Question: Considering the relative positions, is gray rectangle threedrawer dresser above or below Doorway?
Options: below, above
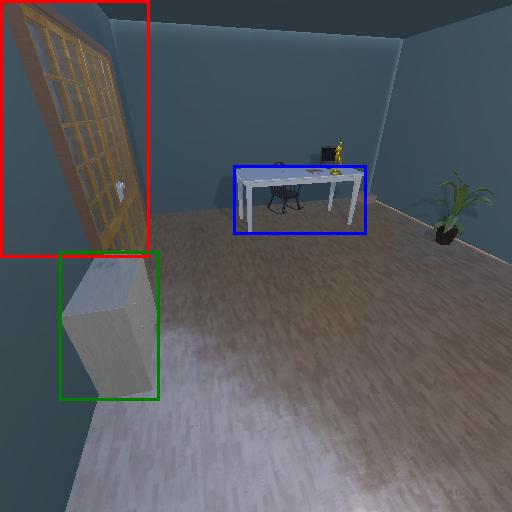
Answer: below